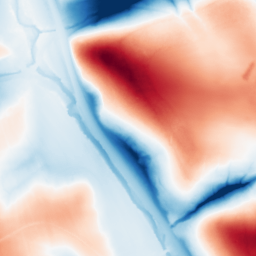
Category: classical
Decomposition family: gaussian_anisotropic
Decomposition parameters: sigma_x: 20
sigma_y: 50
Upsampling method: cubic_mitchell
Upsampling parameters: scale: 4
Upsampling scale: 4